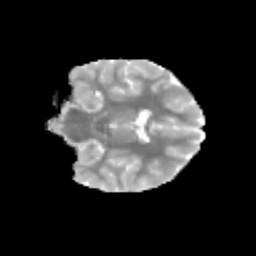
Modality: MD
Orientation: coronal
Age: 11
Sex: female
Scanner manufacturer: siemens
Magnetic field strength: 3 T
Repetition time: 3.8 s
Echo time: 0.07 s